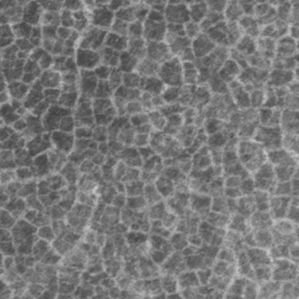
Label: frost